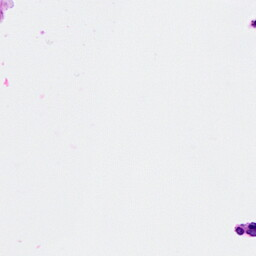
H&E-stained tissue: Breast